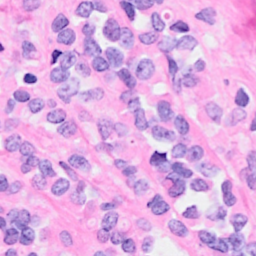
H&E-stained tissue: Breast